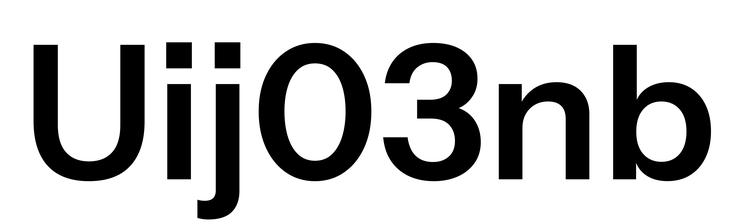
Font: InstrumentSans_SemiBold